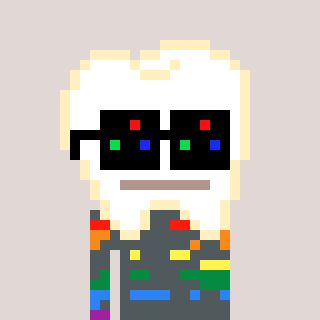
a pixel art character with square black sunglasses, a tooth-shaped head and a bege-colored body on a warm background